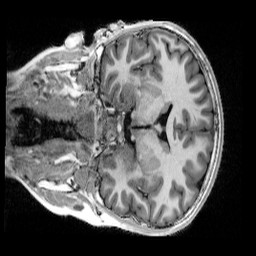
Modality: UNIT1_denoised
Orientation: coronal
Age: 11
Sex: male
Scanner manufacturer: siemens
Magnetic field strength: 3 T
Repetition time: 4 s
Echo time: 0.00303 s